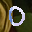
Label: 0